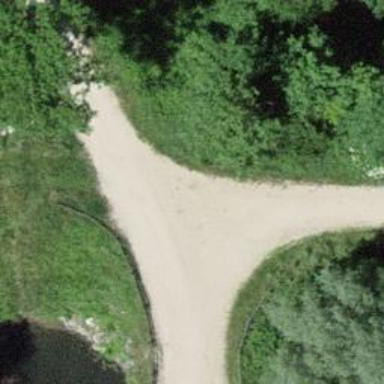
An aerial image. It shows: Gravel track with grade 2 tracktype.